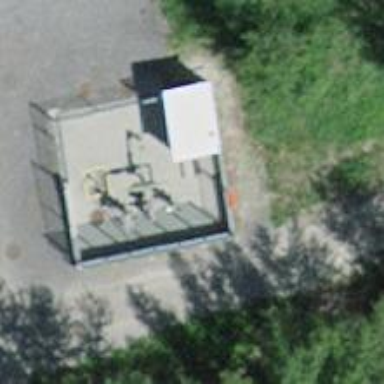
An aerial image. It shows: View of pole with roofed pipeline marker.